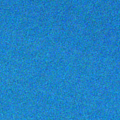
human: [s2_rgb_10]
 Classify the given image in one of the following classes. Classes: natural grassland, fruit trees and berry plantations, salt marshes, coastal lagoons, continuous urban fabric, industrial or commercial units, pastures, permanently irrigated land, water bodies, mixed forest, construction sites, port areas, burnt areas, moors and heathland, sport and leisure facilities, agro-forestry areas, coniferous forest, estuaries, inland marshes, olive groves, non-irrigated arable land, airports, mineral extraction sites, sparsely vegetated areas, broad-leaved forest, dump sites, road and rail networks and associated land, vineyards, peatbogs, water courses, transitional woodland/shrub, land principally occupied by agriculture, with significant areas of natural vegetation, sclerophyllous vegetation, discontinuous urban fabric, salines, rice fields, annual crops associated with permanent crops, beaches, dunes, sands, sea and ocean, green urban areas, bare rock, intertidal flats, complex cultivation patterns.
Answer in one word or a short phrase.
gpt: sea and ocean